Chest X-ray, AP view. Patient: 76 years old, sex F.
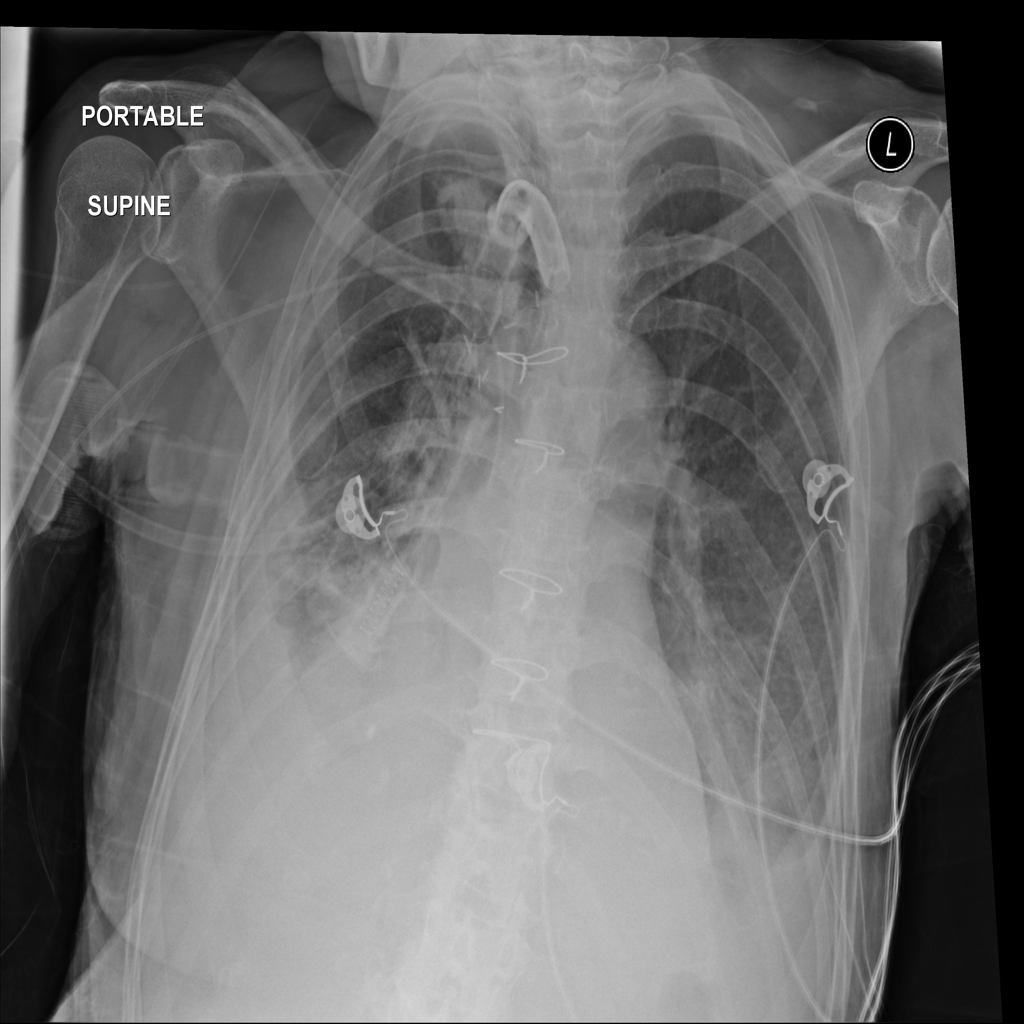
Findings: Effusion, Infiltration